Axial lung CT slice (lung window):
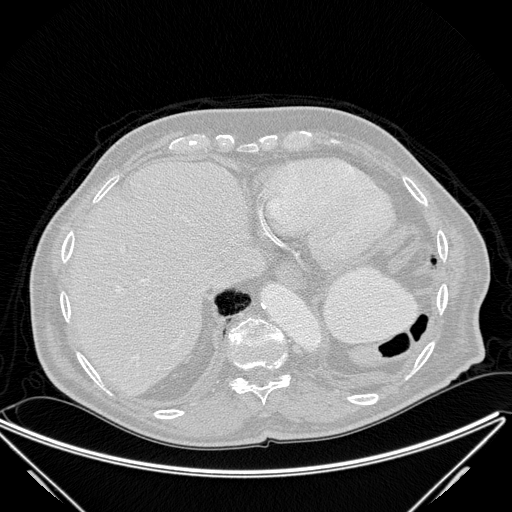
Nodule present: no